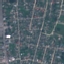
Land use / land cover class: Residential